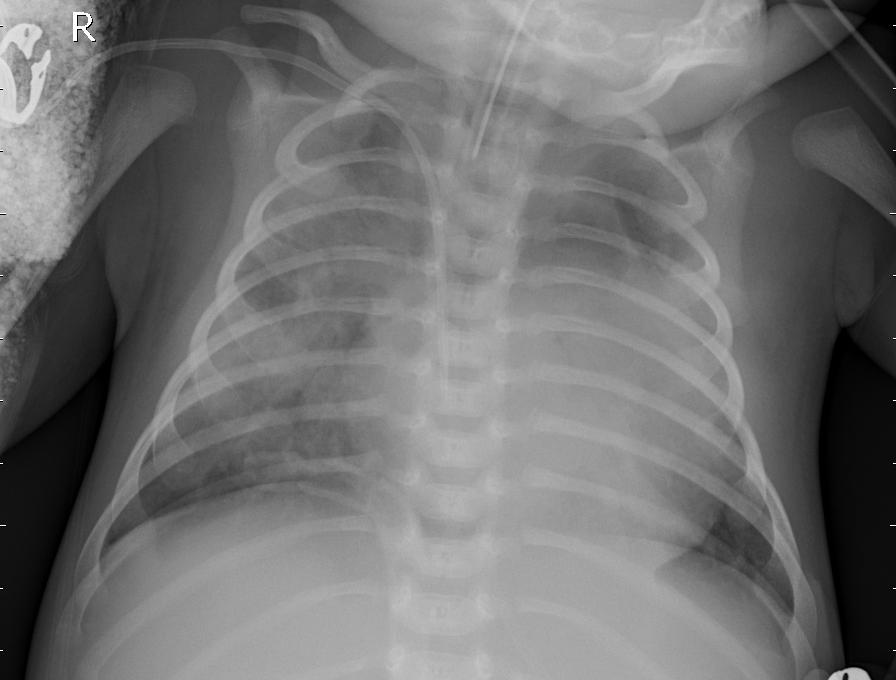
Diagnosis: PNEUMONIA